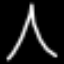
Label: The Eiffel Tower